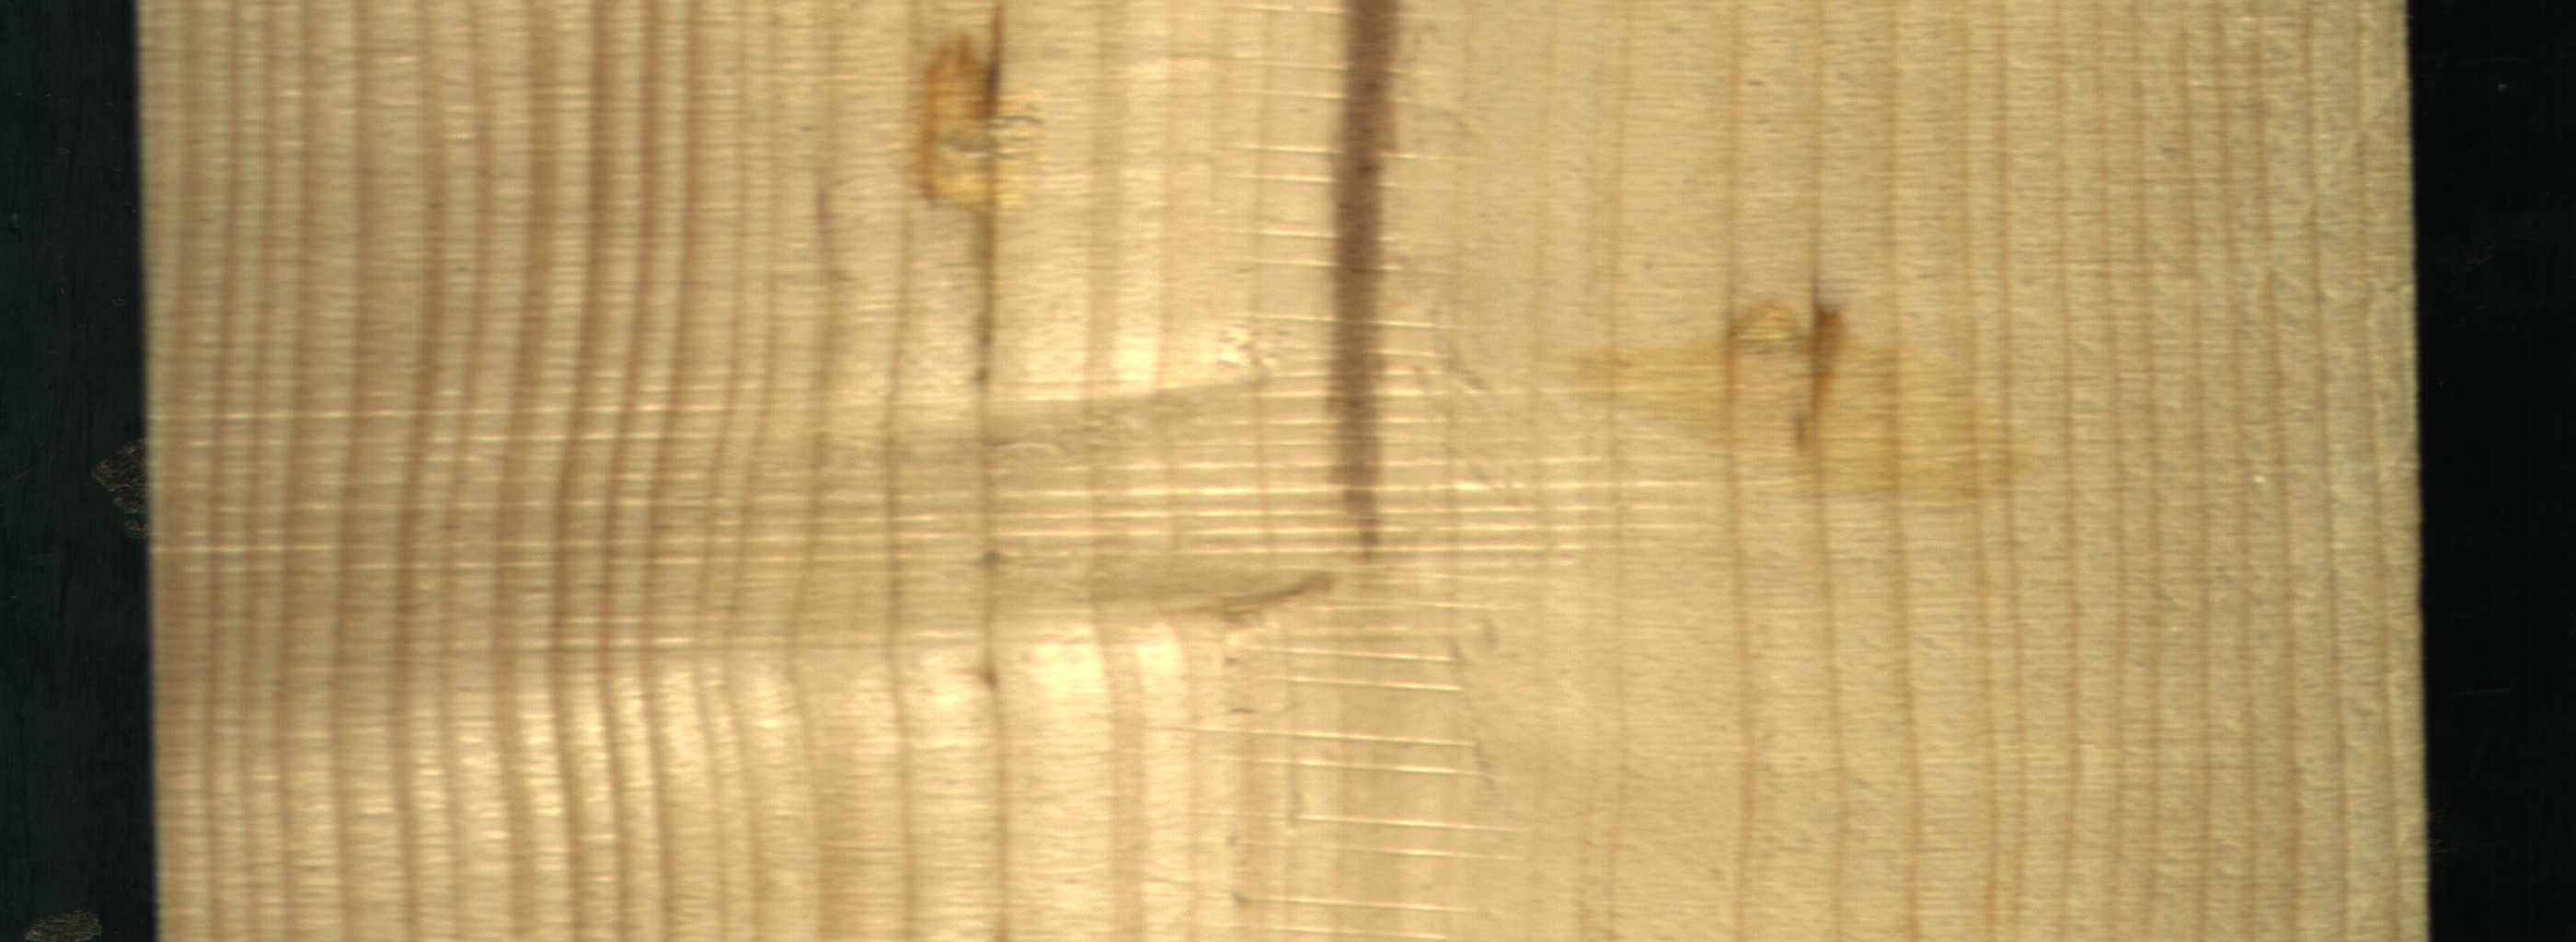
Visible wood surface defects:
Marrow
resin
resin